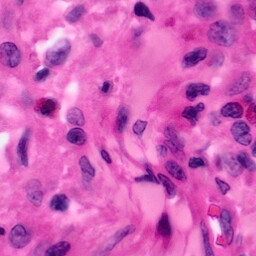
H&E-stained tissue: Pancreatic